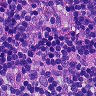
Metastatic tissue present: no